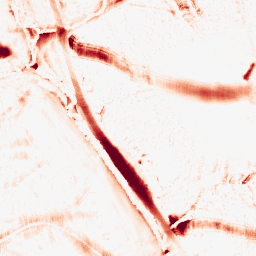
Category: morphological
Decomposition family: morphological_ellipse
Decomposition parameters: operation: opening
width: 30
height: 20
Upsampling method: quintic
Upsampling parameters: scale: 2
Upsampling scale: 2